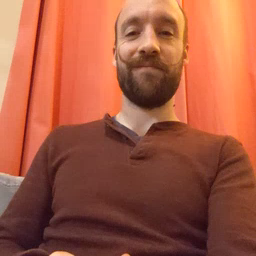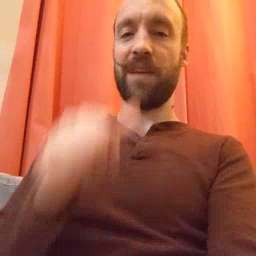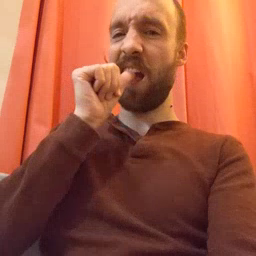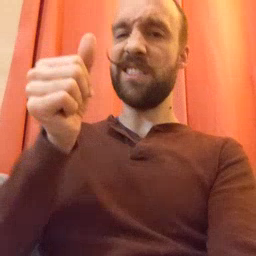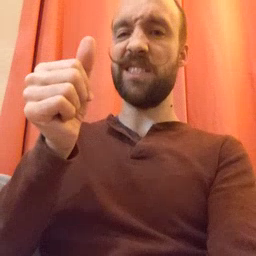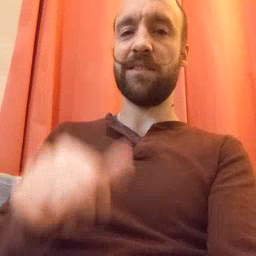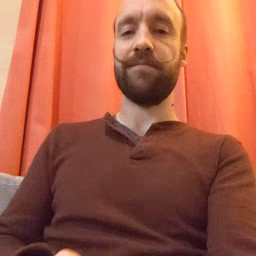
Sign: nuts